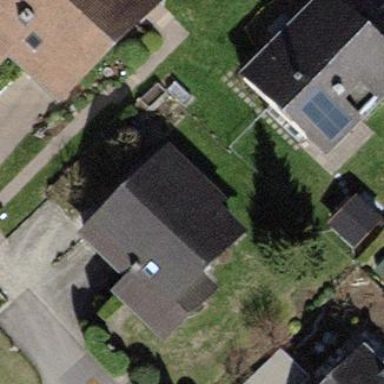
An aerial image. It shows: Detached building with gabled roof.